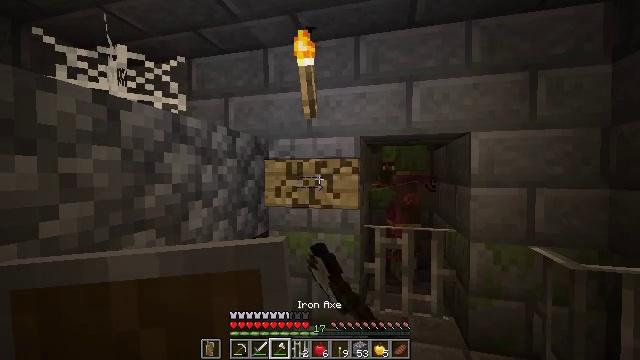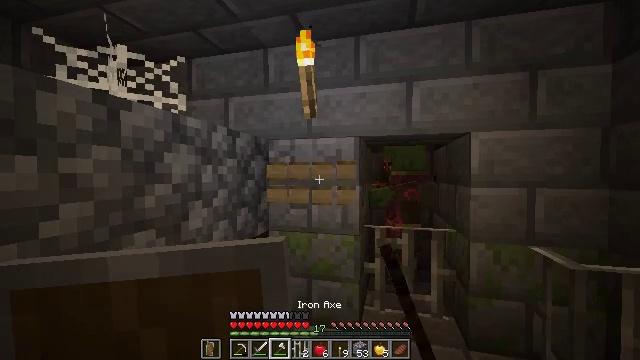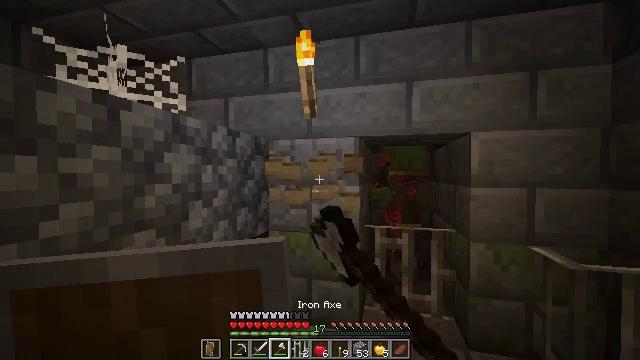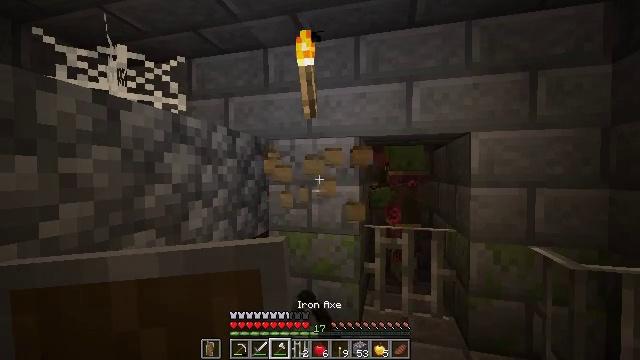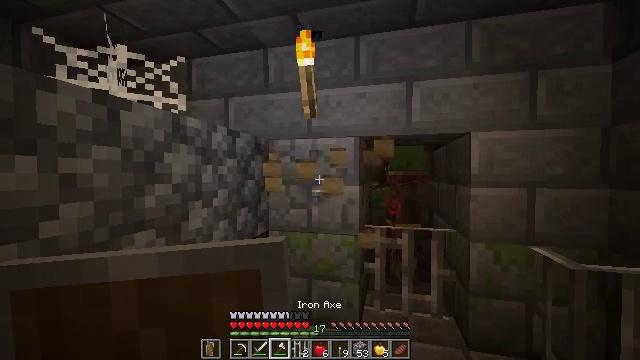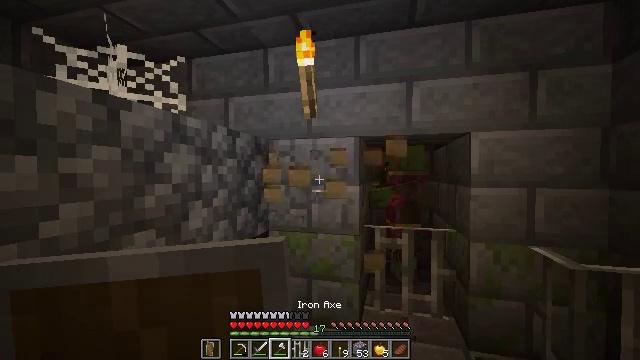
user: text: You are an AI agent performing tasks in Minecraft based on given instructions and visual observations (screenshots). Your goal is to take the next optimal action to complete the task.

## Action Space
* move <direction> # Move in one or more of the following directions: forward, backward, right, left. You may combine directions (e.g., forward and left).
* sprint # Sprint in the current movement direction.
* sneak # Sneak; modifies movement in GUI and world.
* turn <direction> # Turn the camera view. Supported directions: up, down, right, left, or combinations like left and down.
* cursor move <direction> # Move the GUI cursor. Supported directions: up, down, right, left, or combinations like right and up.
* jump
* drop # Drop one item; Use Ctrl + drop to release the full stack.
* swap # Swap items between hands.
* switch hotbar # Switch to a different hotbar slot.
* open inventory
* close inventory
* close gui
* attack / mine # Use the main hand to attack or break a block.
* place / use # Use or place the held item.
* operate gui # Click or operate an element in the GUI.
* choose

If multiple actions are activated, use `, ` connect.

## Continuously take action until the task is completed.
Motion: motion action
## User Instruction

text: Break the oak wall sign to reclaim it.
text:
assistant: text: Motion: attack / mine
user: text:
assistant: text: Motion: attack / mine
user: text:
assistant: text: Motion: attack / mine
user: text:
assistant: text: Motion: attack / mine
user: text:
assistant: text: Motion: attack / mine
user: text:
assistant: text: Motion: attack / mine